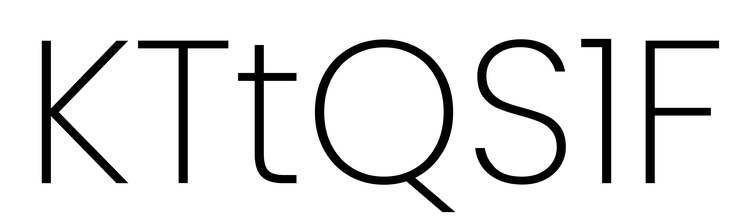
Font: Poppins-ExtraLight